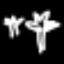
Label: palm tree